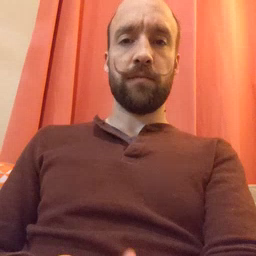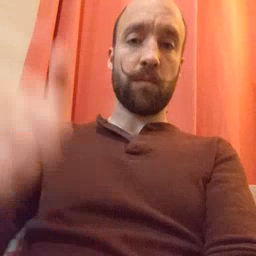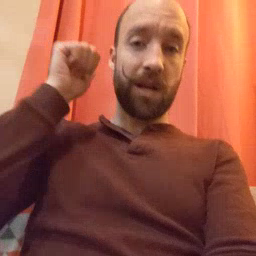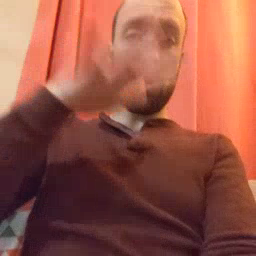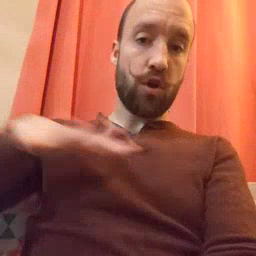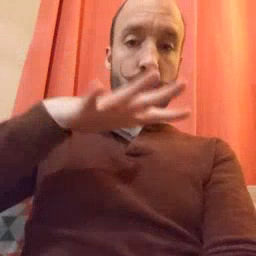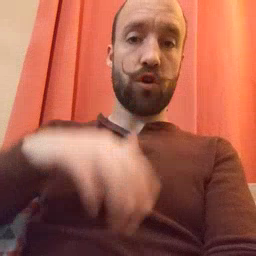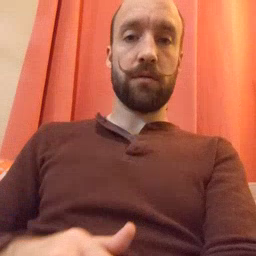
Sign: backyard